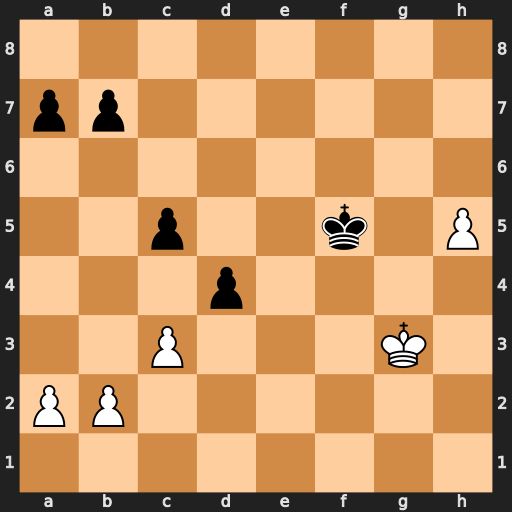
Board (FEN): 8/pp6/8/2p2k1P/3p4/2P3K1/PP6/8
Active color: w
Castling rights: -
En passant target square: -
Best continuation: cxd4 cxd4 Kf3